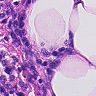
Metastatic tissue present: no